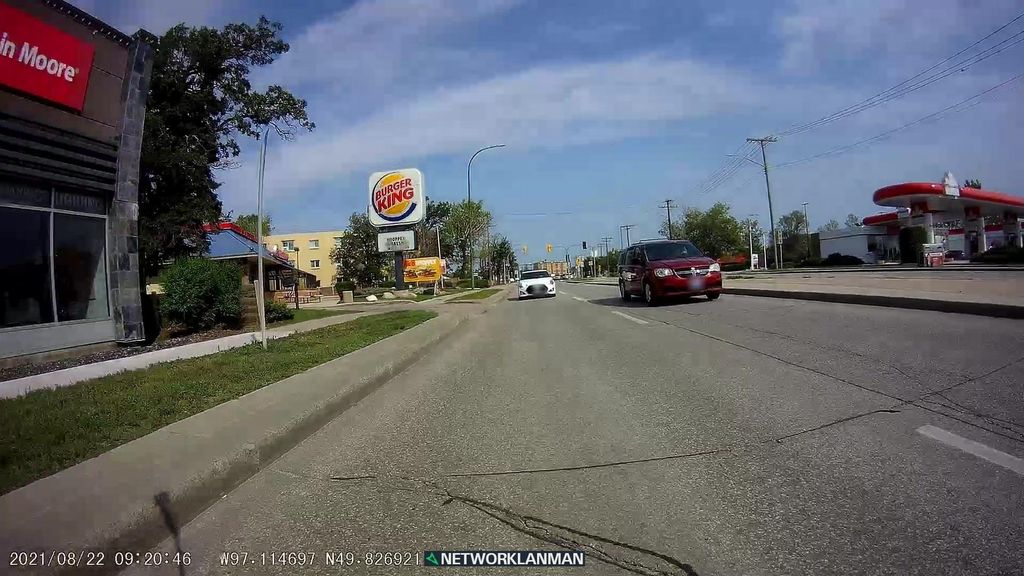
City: winnipeg